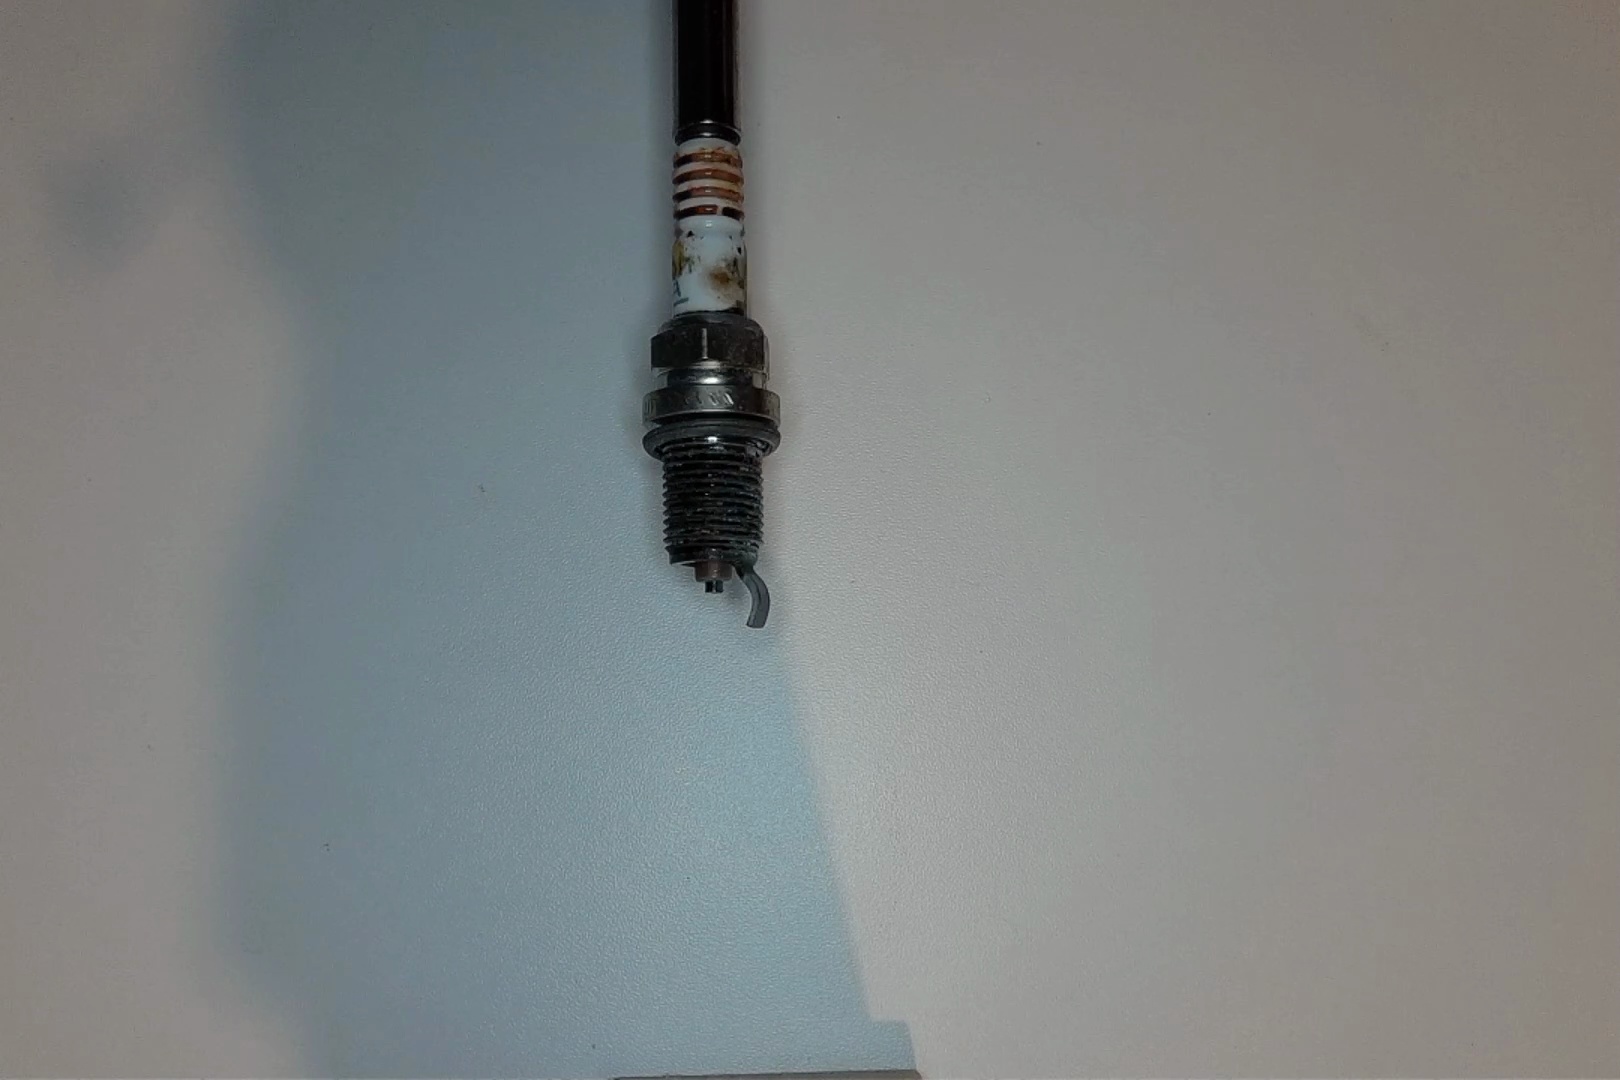
Label: anomaly